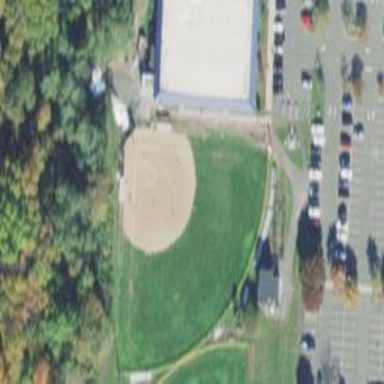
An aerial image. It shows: Softball pitch for leisure sports.